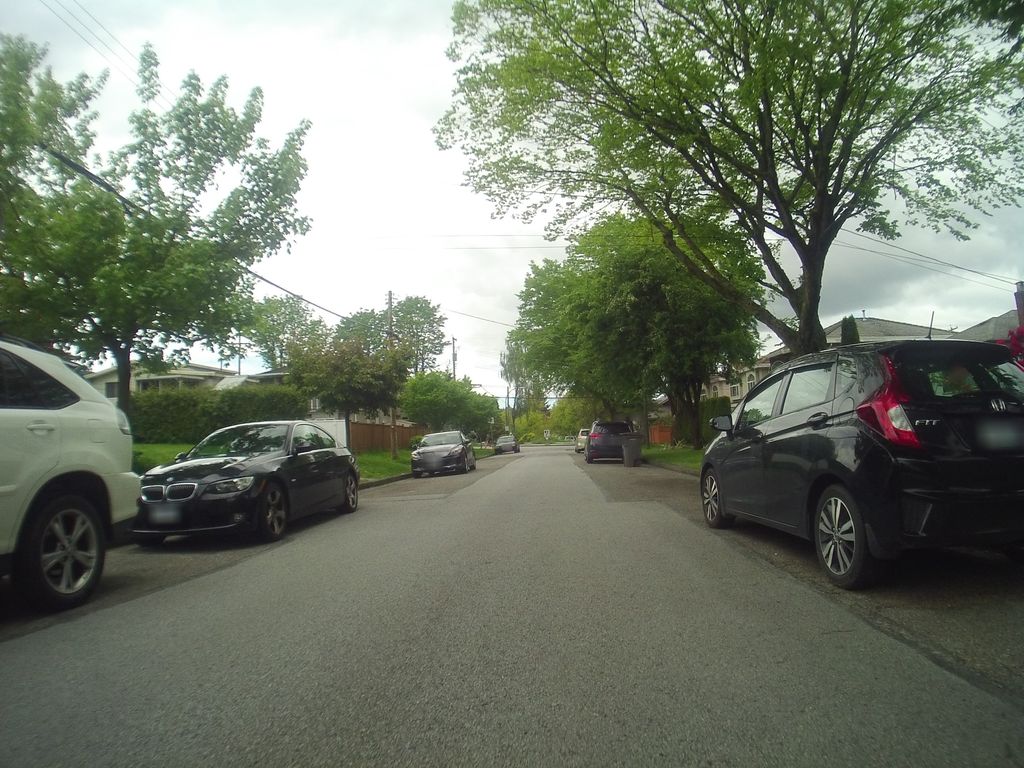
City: vancouver